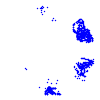
Particle: pion